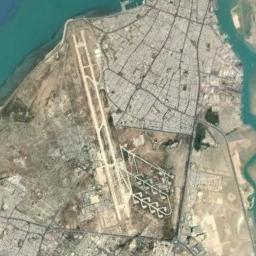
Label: airport